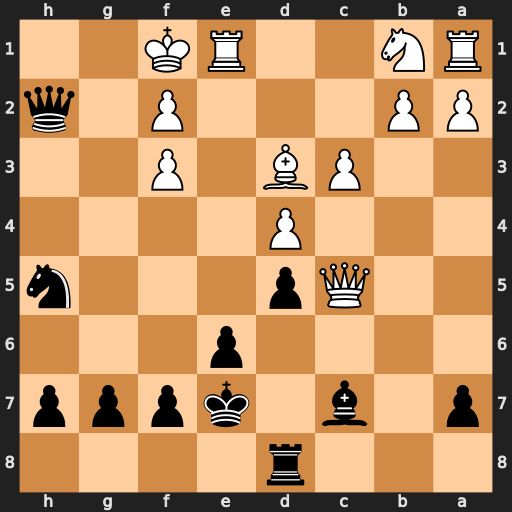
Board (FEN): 3r4/p1b1kppp/4p3/2Qp3n/3P4/2PB1P2/PP3P1q/RN2RK2
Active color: b
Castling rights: -
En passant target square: -
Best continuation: Bd6 Qxa7+ Rd7 Qxd7+ Kxd7